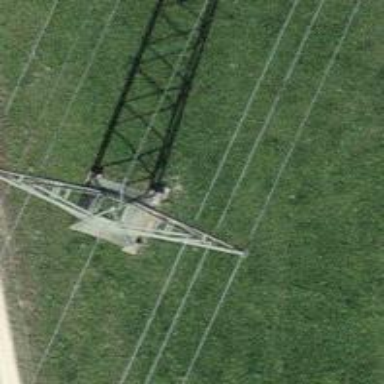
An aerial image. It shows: Power tower.